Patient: sex M, age 44
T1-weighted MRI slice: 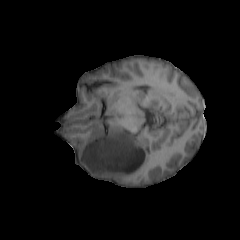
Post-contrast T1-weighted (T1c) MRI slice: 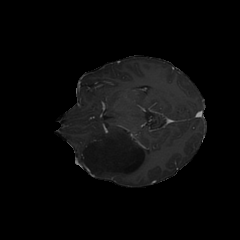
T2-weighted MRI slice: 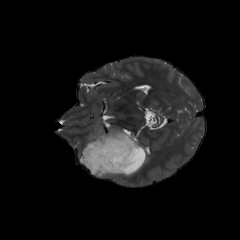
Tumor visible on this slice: yes
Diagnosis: Astrocytoma, IDH-mutant
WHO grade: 3